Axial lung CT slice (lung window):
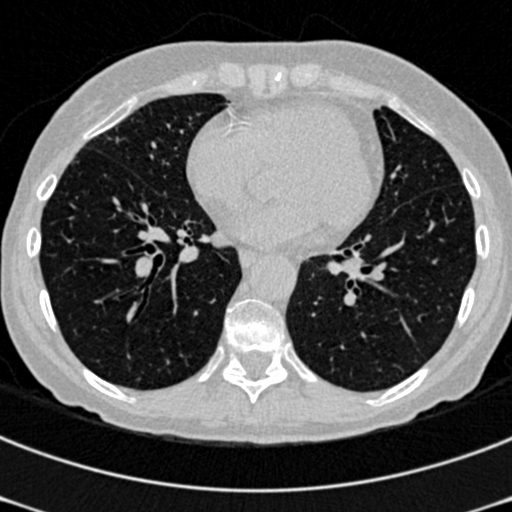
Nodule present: no